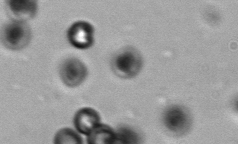
Label: Phaeocystis